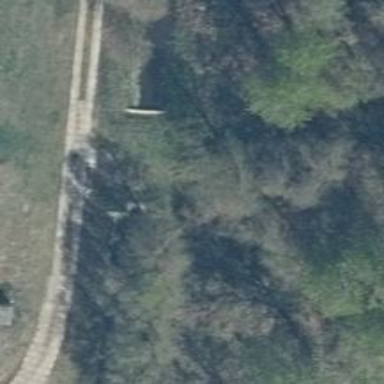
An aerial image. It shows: Culvert tunnel.